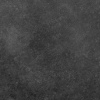
Atmospheric dust classification: dusty